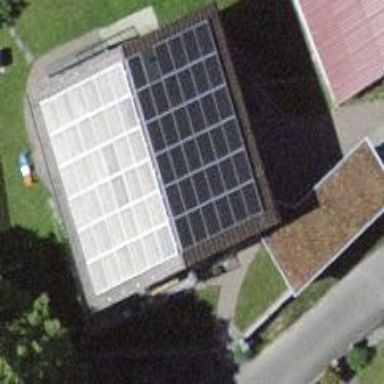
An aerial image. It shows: Solar power generator with photovoltaic panels.